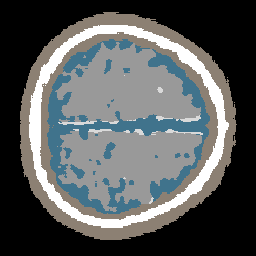
Label: no_lesion